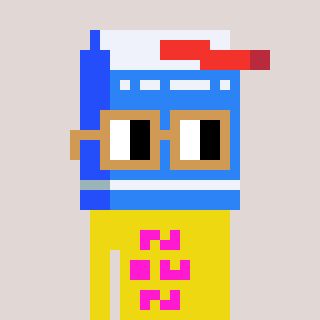
a pixel art character with square brown glasses, a milk-shaped head and a yellow-colored body on a warm background